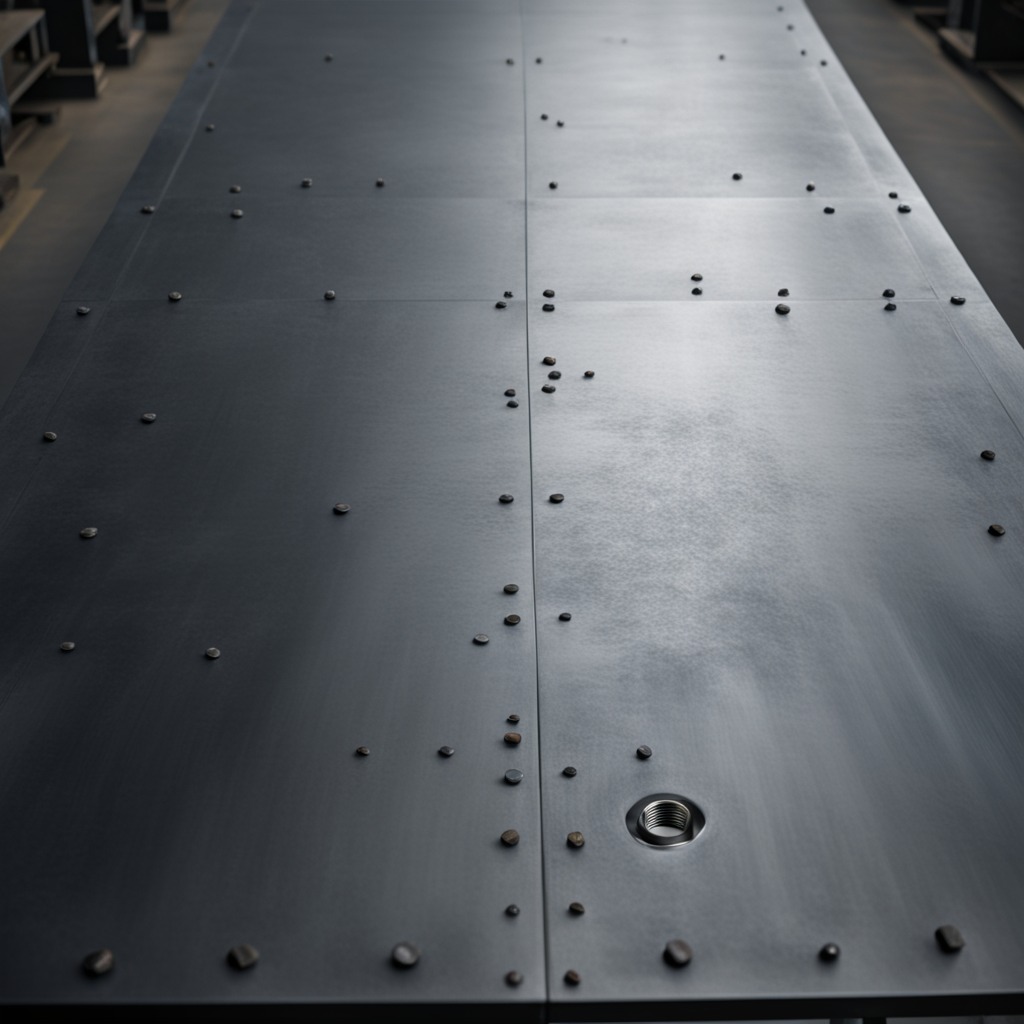
A metal nut is lying on the cold steel table in a mining workshop.